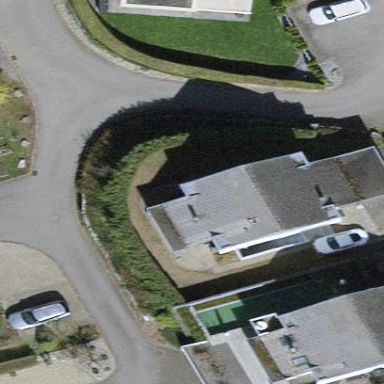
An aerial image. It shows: Building with tile roof.